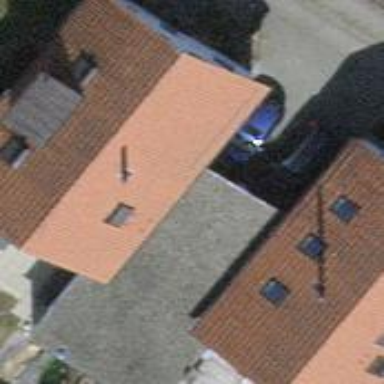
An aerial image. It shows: Garage building.